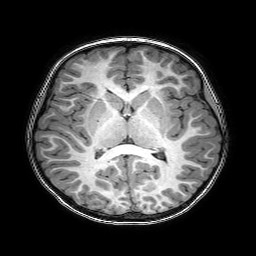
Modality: T1w
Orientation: coronal
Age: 6
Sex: female
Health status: healthy